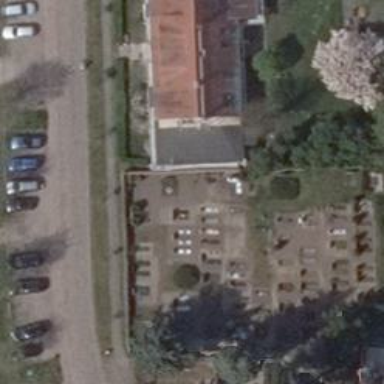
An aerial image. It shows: Bicycle rental facility.